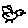
Label: bird